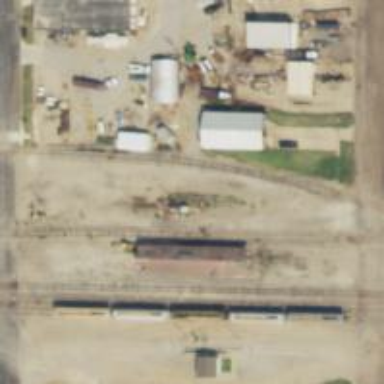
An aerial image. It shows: Railway siding for service.